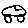
Label: car